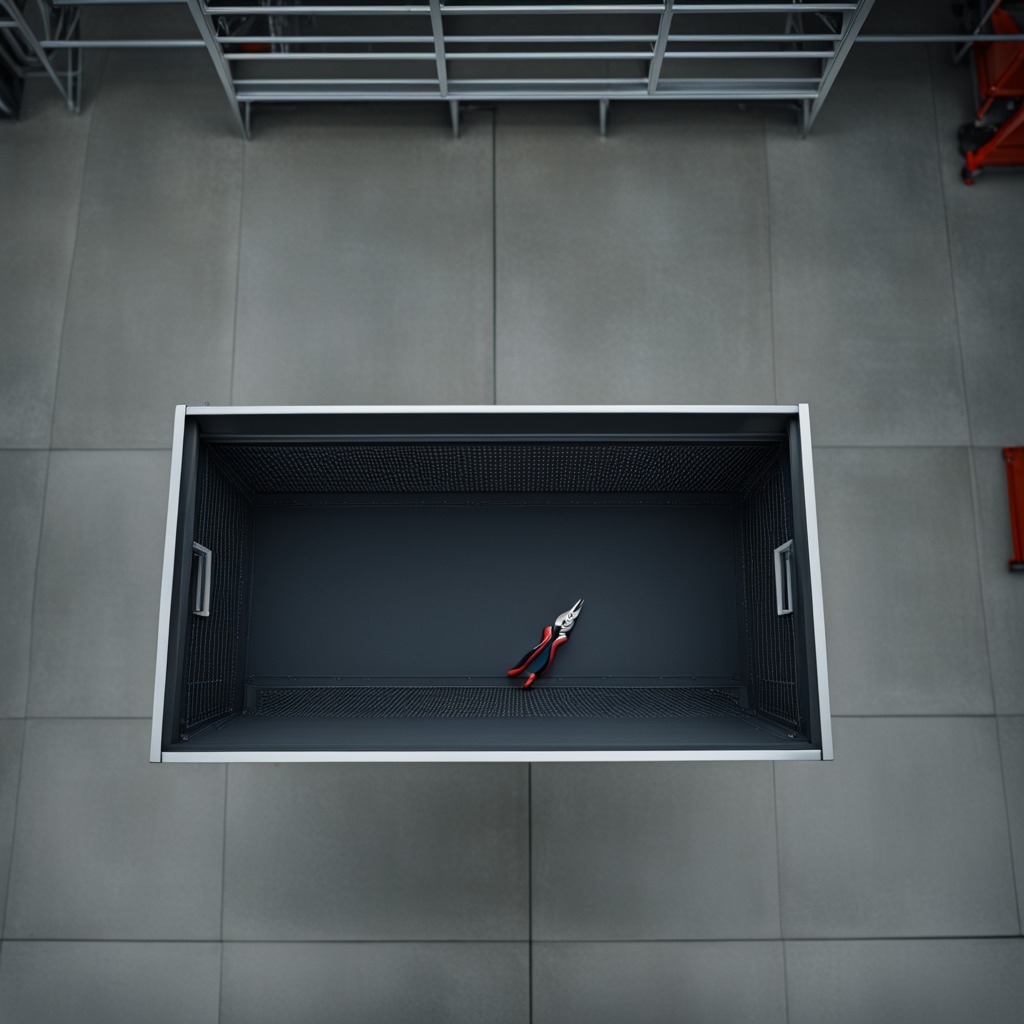
A plier is lying on a toolbox surface in an airplane hangar workshop.